在 \(Rt\triangle ABC\) 中，\(\angle C = 90^\circ\)，\(BC = 3\)，\(AC = 6\)，\(D\)、\(E\) 分别是 \(AC\)、\(AB\) 上的点，满足 \(DE \parallel BC\) 且 \(DE = \frac{2}{3}BC\)，将 \(\triangle ADE\) 沿 \(DE\) 折起到 \(\triangle A_1DE\) 的位置，使 \(A_1C \perp CD\)，\(M\) 是 \(A_1D\) 的中点，如图所示.

(1) 求证：\(A_1C \perp\) 平面 \(BCDE\)；

(2) 求 \(CM\) 与平面 \(BCDE\) 所成角的大小；

(3) 在线段 \(A_1B\) 上是否存在点 \(N\)（\(N\) 不与端点 \(A_1\)、\(B\) 重合），使 \(V_{\text{三棱锥}D-MEC} = V_{\text{三棱锥}A_1-CEN}\)？若存在，求出 \(A_1N\) 与 \(BN\) 的比值；若不存在，请说明理由.
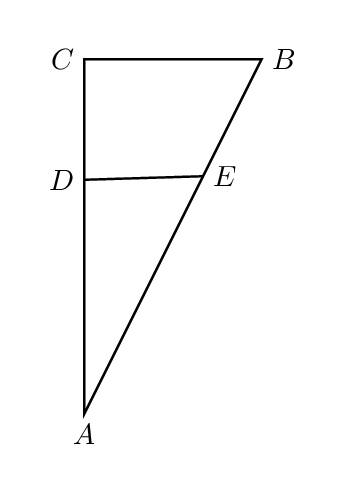
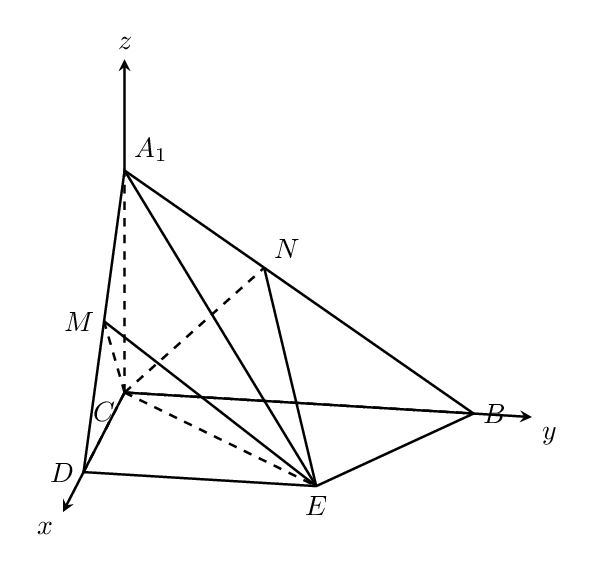
【解答】
【详解】(1) 在 \(Rt\triangle ABC\) 中，\(\angle C = 90^\circ\)，\(DE \parallel BC\)，则 \(DE \perp AC\)，

在几何体 \(A_1-BCDE\) 中，\(DE \perp A_1D\)，\(DE \perp CD\)，

\(A_1D \cap CD = D\)，\(A_1D,CD \subset\) 平面 \(A_1CD\)，则 \(DE \perp\) 平面 \(A_1CD\)，而 \(A_1C \subset\) 平面 \(A_1CD\)，

则 \(DE \perp A_1C\)，又 \(A_1C \perp CD\)，\(CD \cap DE = D\)，\(CD,DE \subset\) 平面 \(BCDE\)，

所以 \(A_1C \perp\) 平面 \(BCDE\).

(2) 由 (1) 知 \(A_1C \perp\) 平面 \(BCDE\)，而 \(CD \perp CB\)，则直线 \(CD,CB,CA_1\) 两两垂直，

以点 \(C\) 为原点，直线 \(CD,CB,CA_1\) 分别为 \(x,y,z\) 轴建立空间直角坐标系，

依题意，\(DE = \frac{2}{3}BC = 2\)，\(CD = 2\)，\(AD = 4\)，\(A_1C = 2\sqrt{3}\)，

则 \(C(0,0,0)\)，\(D(2,0,0)\)，\(E(2,2,0)\)，\(B(0,3,0)\)，\(A_1(0,0,2\sqrt{3})\)，\(M(1,0,\sqrt{3})\)，\(\overrightarrow{CM} = (1,0,\sqrt{3})\)，

显然平面 \(BCDE\) 的一个法向量 \(\vec{n} = (0,0,1)\)，设 \(CM\) 与平面 \(BCDE\) 所成的角为 \(\theta\)，

则
\[
\sin\theta = |\cos\langle \vec{n},\overrightarrow{CM} \rangle| = \frac{|\vec{n} \cdot \overrightarrow{CM}|}{|\vec{n}| |\overrightarrow{CM}|} = \frac{\sqrt{3}}{1 \times 2} = \frac{\sqrt{3}}{2}, \quad \theta = \frac{\pi}{3},
\]
所以 \(CM\) 与平面 \(BCDE\) 所成角的大小为 \(\frac{\pi}{3}\).

(3) 由 (2) 知 \(\triangle CDE\) 的面积 \(S_{\triangle CDE} = \frac{1}{2}CD \cdot DE = 2\)，

由 \(M\) 是 \(A_1D\) 的中点，得点 \(M\) 到平面 \(BCDE\) 的距离 \(d = \frac{1}{2}A_1C = \sqrt{3}\)，

因此
\[
V_{D-MEC} = V_{M-CDE} = \frac{1}{3}S_{\triangle CDE} \cdot d = \frac{2\sqrt{3}}{3},
\]
假设在线段 \(A_1B\) 上存在符合要求的点 \(N\)，设 \(N\) 到平面 \(BCDE\) 的距离为 \(h\)，

因为 \(S_{\triangle BCE} = \frac{1}{2}BC \cdot CD = \frac{1}{2} \times 3 \times 2 = 3\)，

所以
\[
V_{A_1-BCE} = \frac{1}{3}S_{\triangle BCE} \cdot A_1C = \frac{1}{3} \times 3 \times 2\sqrt{3} = 2\sqrt{3},
\]
因为 \(V_{A_1-CEN} = V_{D-MEC} = \frac{2\sqrt{3}}{3}\)，所以 \(V_{N-BCE} = V_{A_1-BCE} - V_{A_1-CEN} = \frac{4\sqrt{3}}{3}\)，

则
\[
V_{N-BCE} = \frac{1}{3}S_{\triangle BCE} \cdot h = \frac{4\sqrt{3}}{3}, \quad \text{得} \ h = \frac{4\sqrt{3}}{3},
\]
所以
\[
\frac{h}{A_1C} = \frac{2}{3},
\]
则 \(N\) 是 \(A_1B\) 的三等分点且靠近 \(A_1\) 的点，

所以
\[
\frac{A_1N}{BN} = \frac{1}{2},
\]
即在线段 \(A_1B\) 上存在点 \(N\) 满足条件，\(\frac{A_1N}{BN} = \frac{1}{2}\).
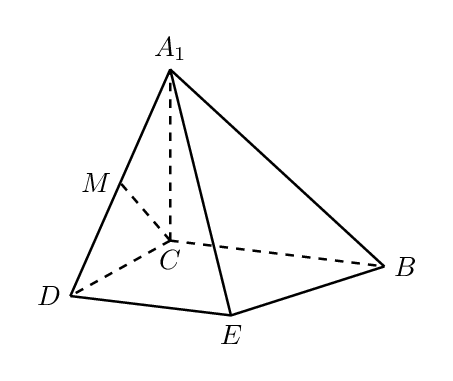